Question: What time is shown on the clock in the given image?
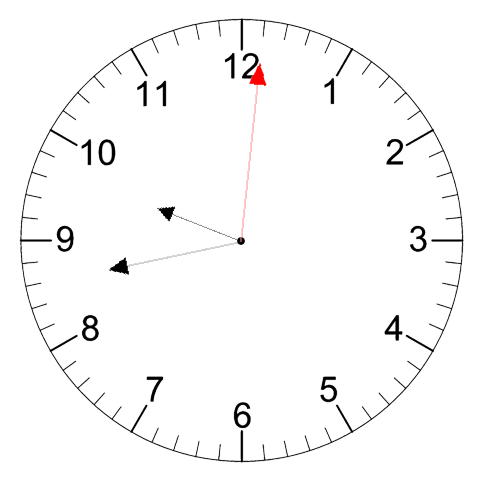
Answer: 09:43:01